Question: I want to place another Cell text in the right side of 'UITableViewCell' in iOS like following pic.

How can i do that?
Thanks for any help.
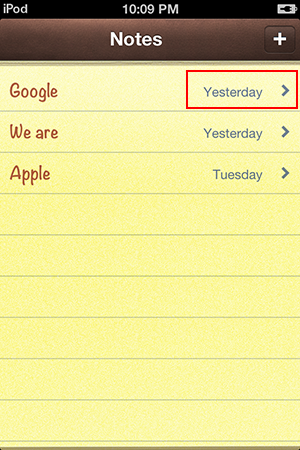
Answer: UITableViewCell has a property, 'detailTextLabel', which corresponds to the text label you are inquiring about. Just assign text to that label
i.e.
'''
cell.textLabel.text = @"Google";
cell.detailTextLabel.text= @"Yesterday";
'''
The little "arrow", additionally, is the accessory view on the cell
'''
cell.accessoryType = UITableViewCellAccessoryDisclosureIndicator;
'''